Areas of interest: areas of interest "AEON MALL"
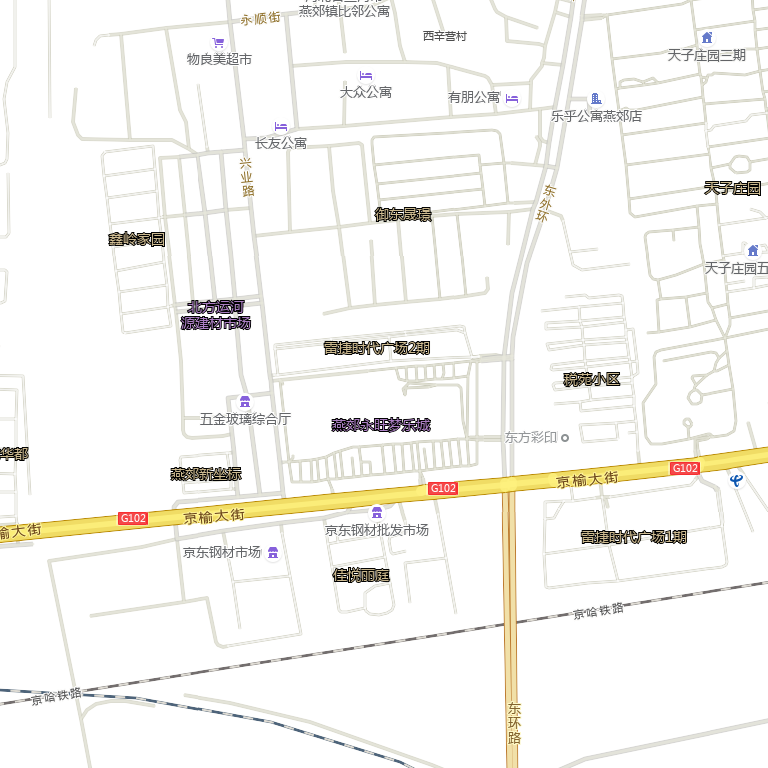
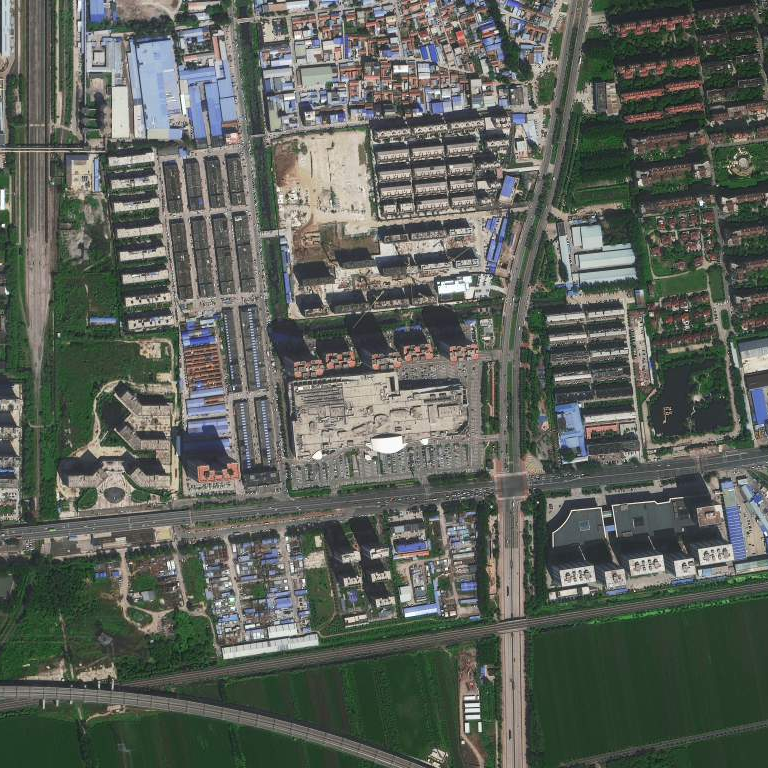